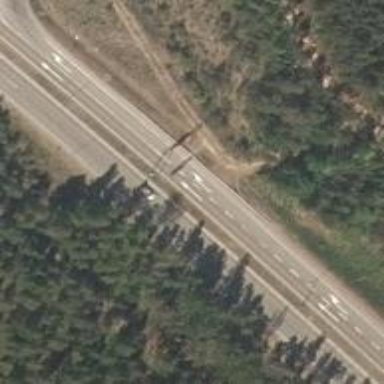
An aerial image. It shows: Asphalt road designated as trunk highway.